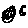
Label: moon